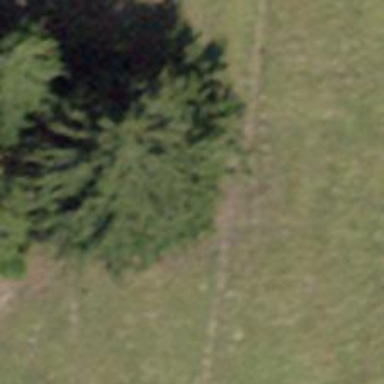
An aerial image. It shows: Row of trees in natural setting.